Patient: sex M, age 31
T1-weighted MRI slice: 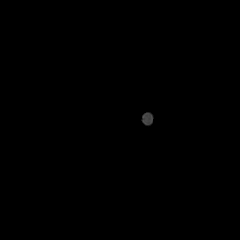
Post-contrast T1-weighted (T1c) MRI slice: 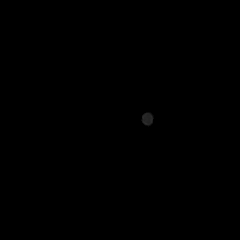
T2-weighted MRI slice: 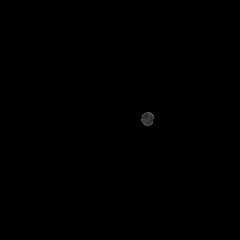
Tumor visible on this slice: no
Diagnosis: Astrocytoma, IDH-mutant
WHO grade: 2